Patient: sex M, age 78
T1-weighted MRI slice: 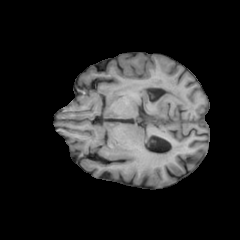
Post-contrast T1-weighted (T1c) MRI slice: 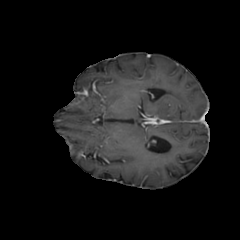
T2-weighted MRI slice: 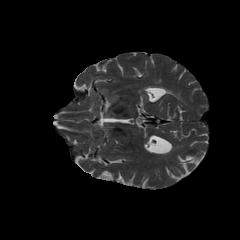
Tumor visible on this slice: no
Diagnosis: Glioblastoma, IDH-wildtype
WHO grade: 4